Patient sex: M
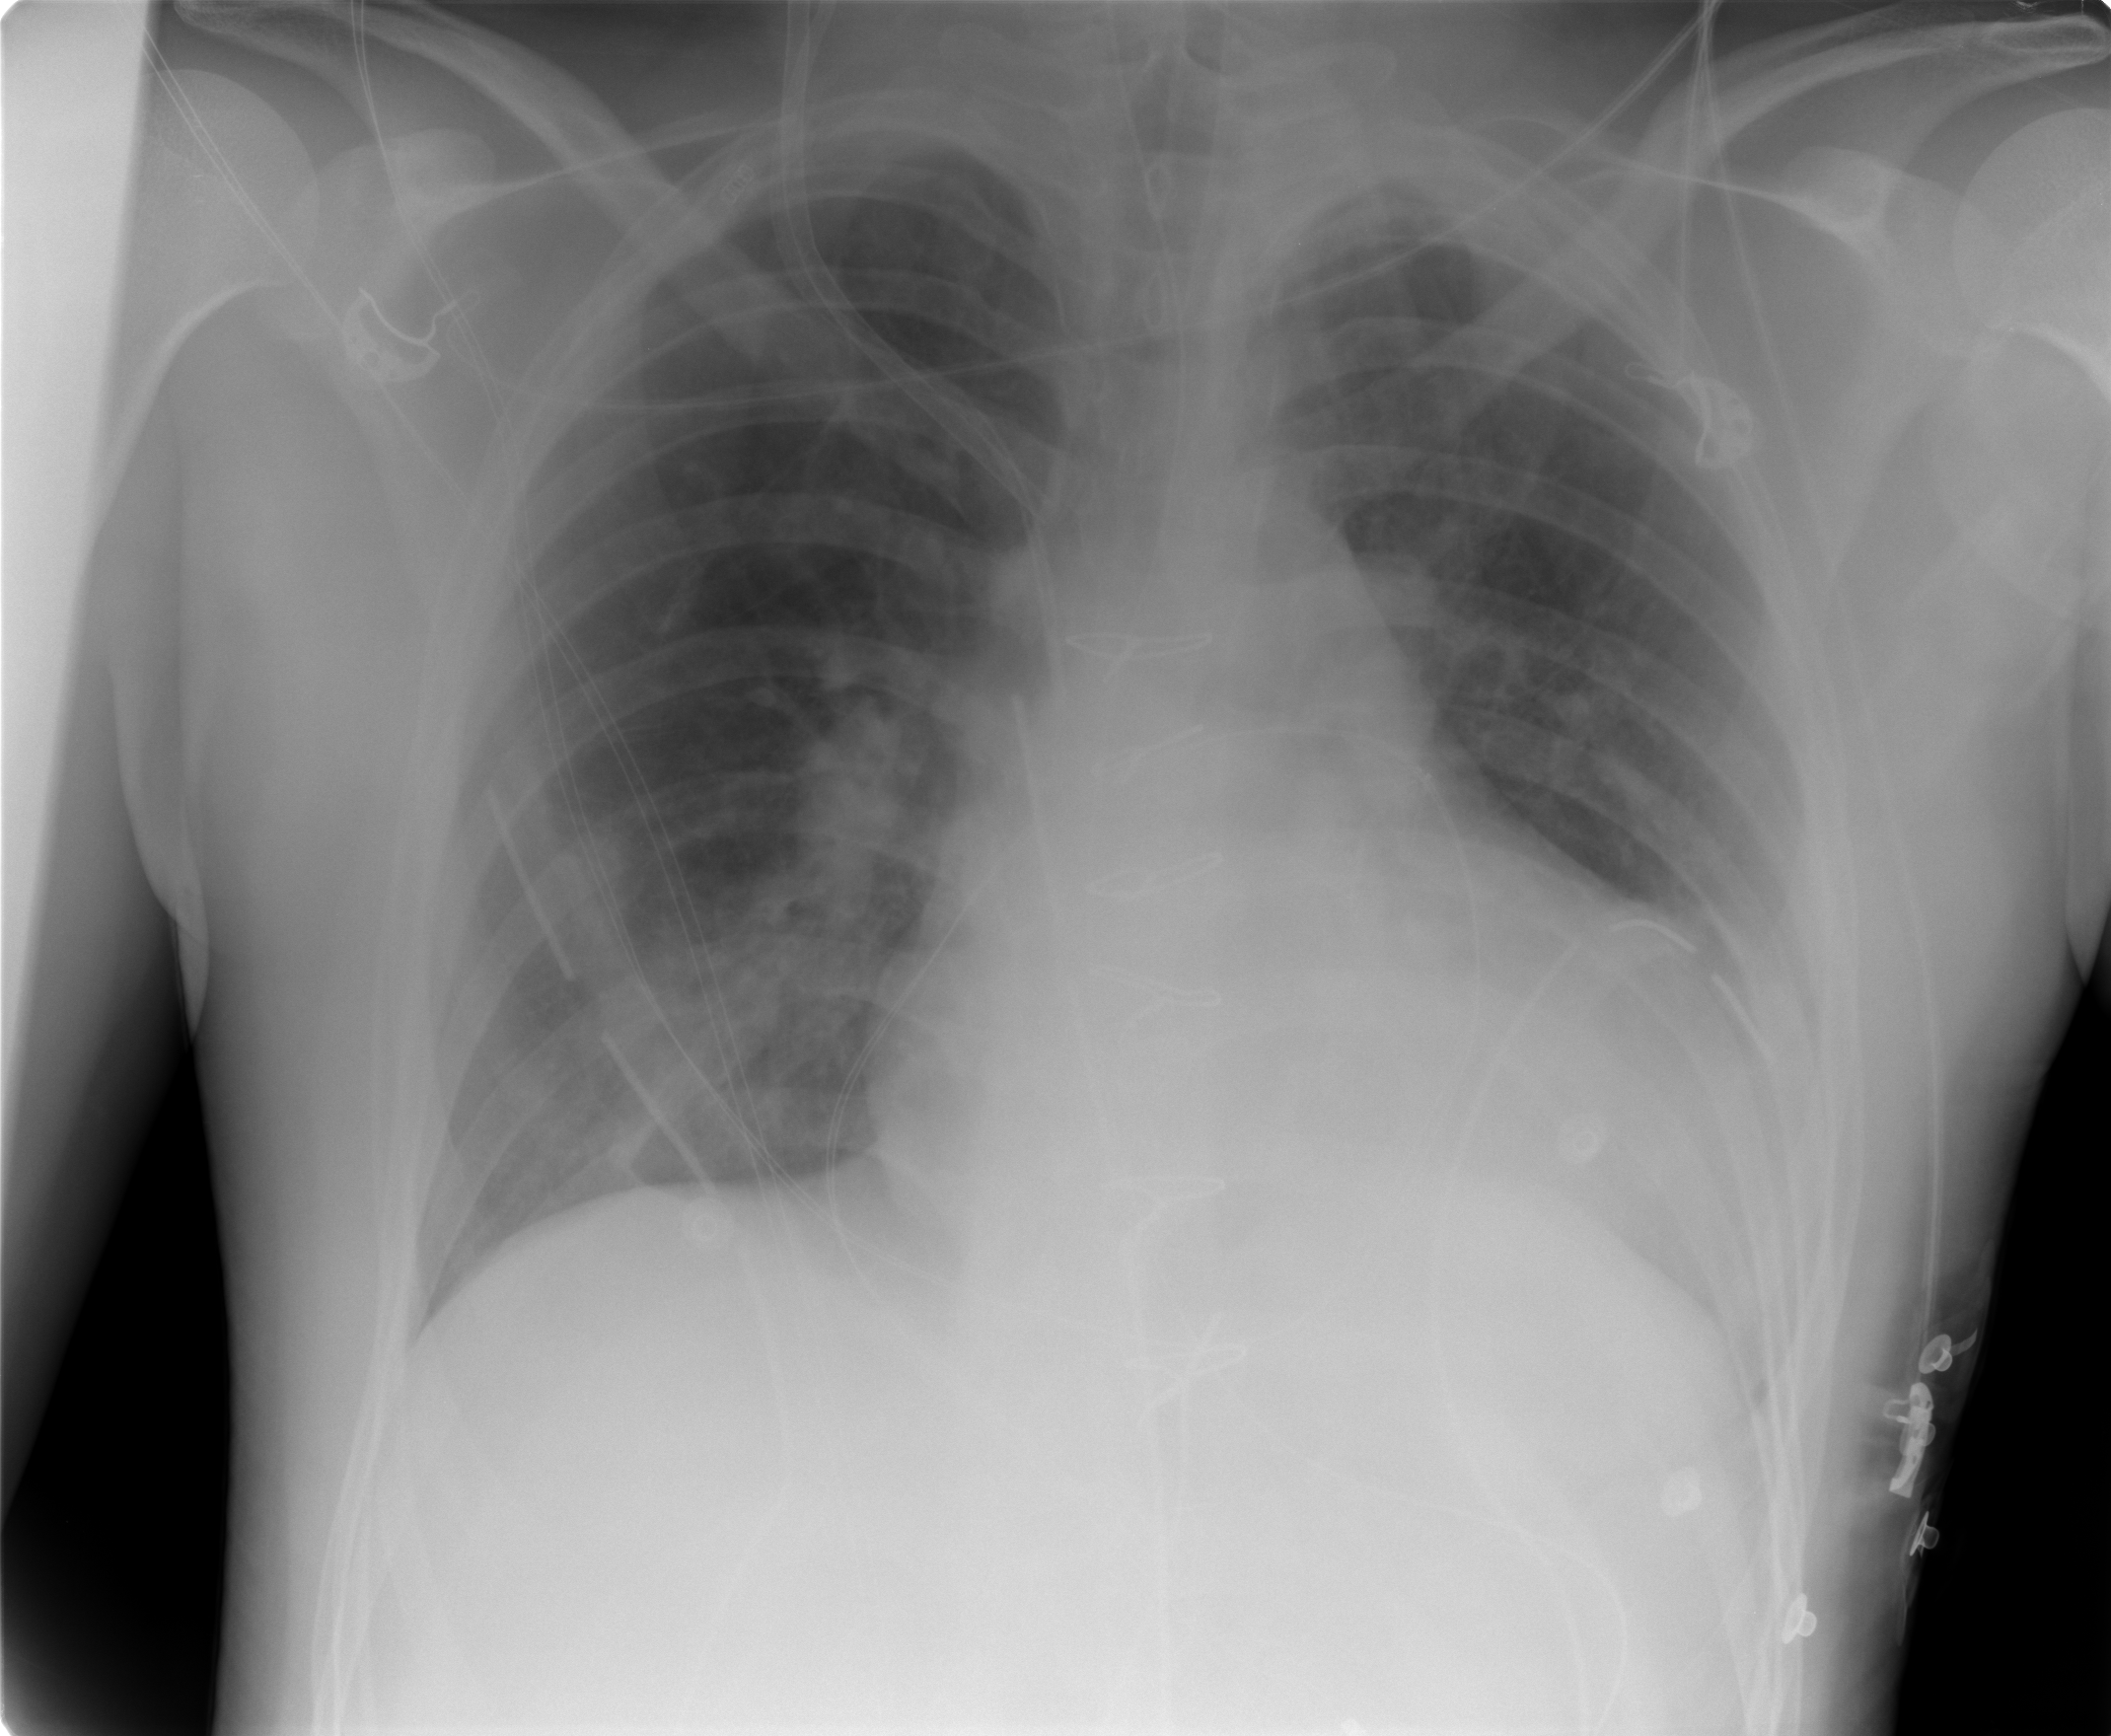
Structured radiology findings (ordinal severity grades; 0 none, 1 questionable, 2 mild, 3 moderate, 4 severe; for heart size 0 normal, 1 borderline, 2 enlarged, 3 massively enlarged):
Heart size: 2
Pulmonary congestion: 1
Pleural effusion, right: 0
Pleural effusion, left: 0
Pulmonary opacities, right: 0
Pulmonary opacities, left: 0
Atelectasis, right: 2
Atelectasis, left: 0